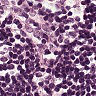
Metastatic tissue present: no